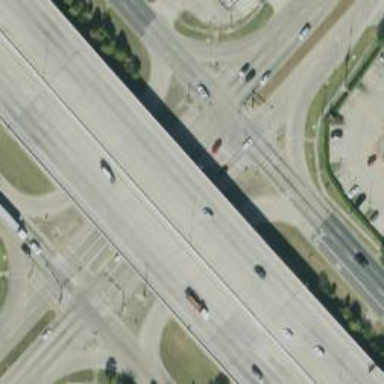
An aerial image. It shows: Frontage road connected to secondary link.